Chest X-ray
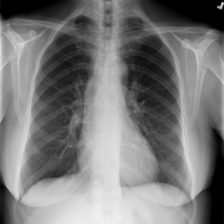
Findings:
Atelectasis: negative
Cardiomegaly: negative
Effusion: negative
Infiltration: negative
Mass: negative
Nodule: negative
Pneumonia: negative
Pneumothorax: negative
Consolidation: negative
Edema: negative
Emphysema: negative
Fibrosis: negative
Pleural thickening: negative
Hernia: negative